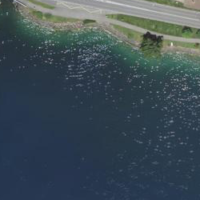
EUNIS habitat code: 14
Species observed at this site:
Anas platyrhynchos
Ficus carica